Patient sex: M
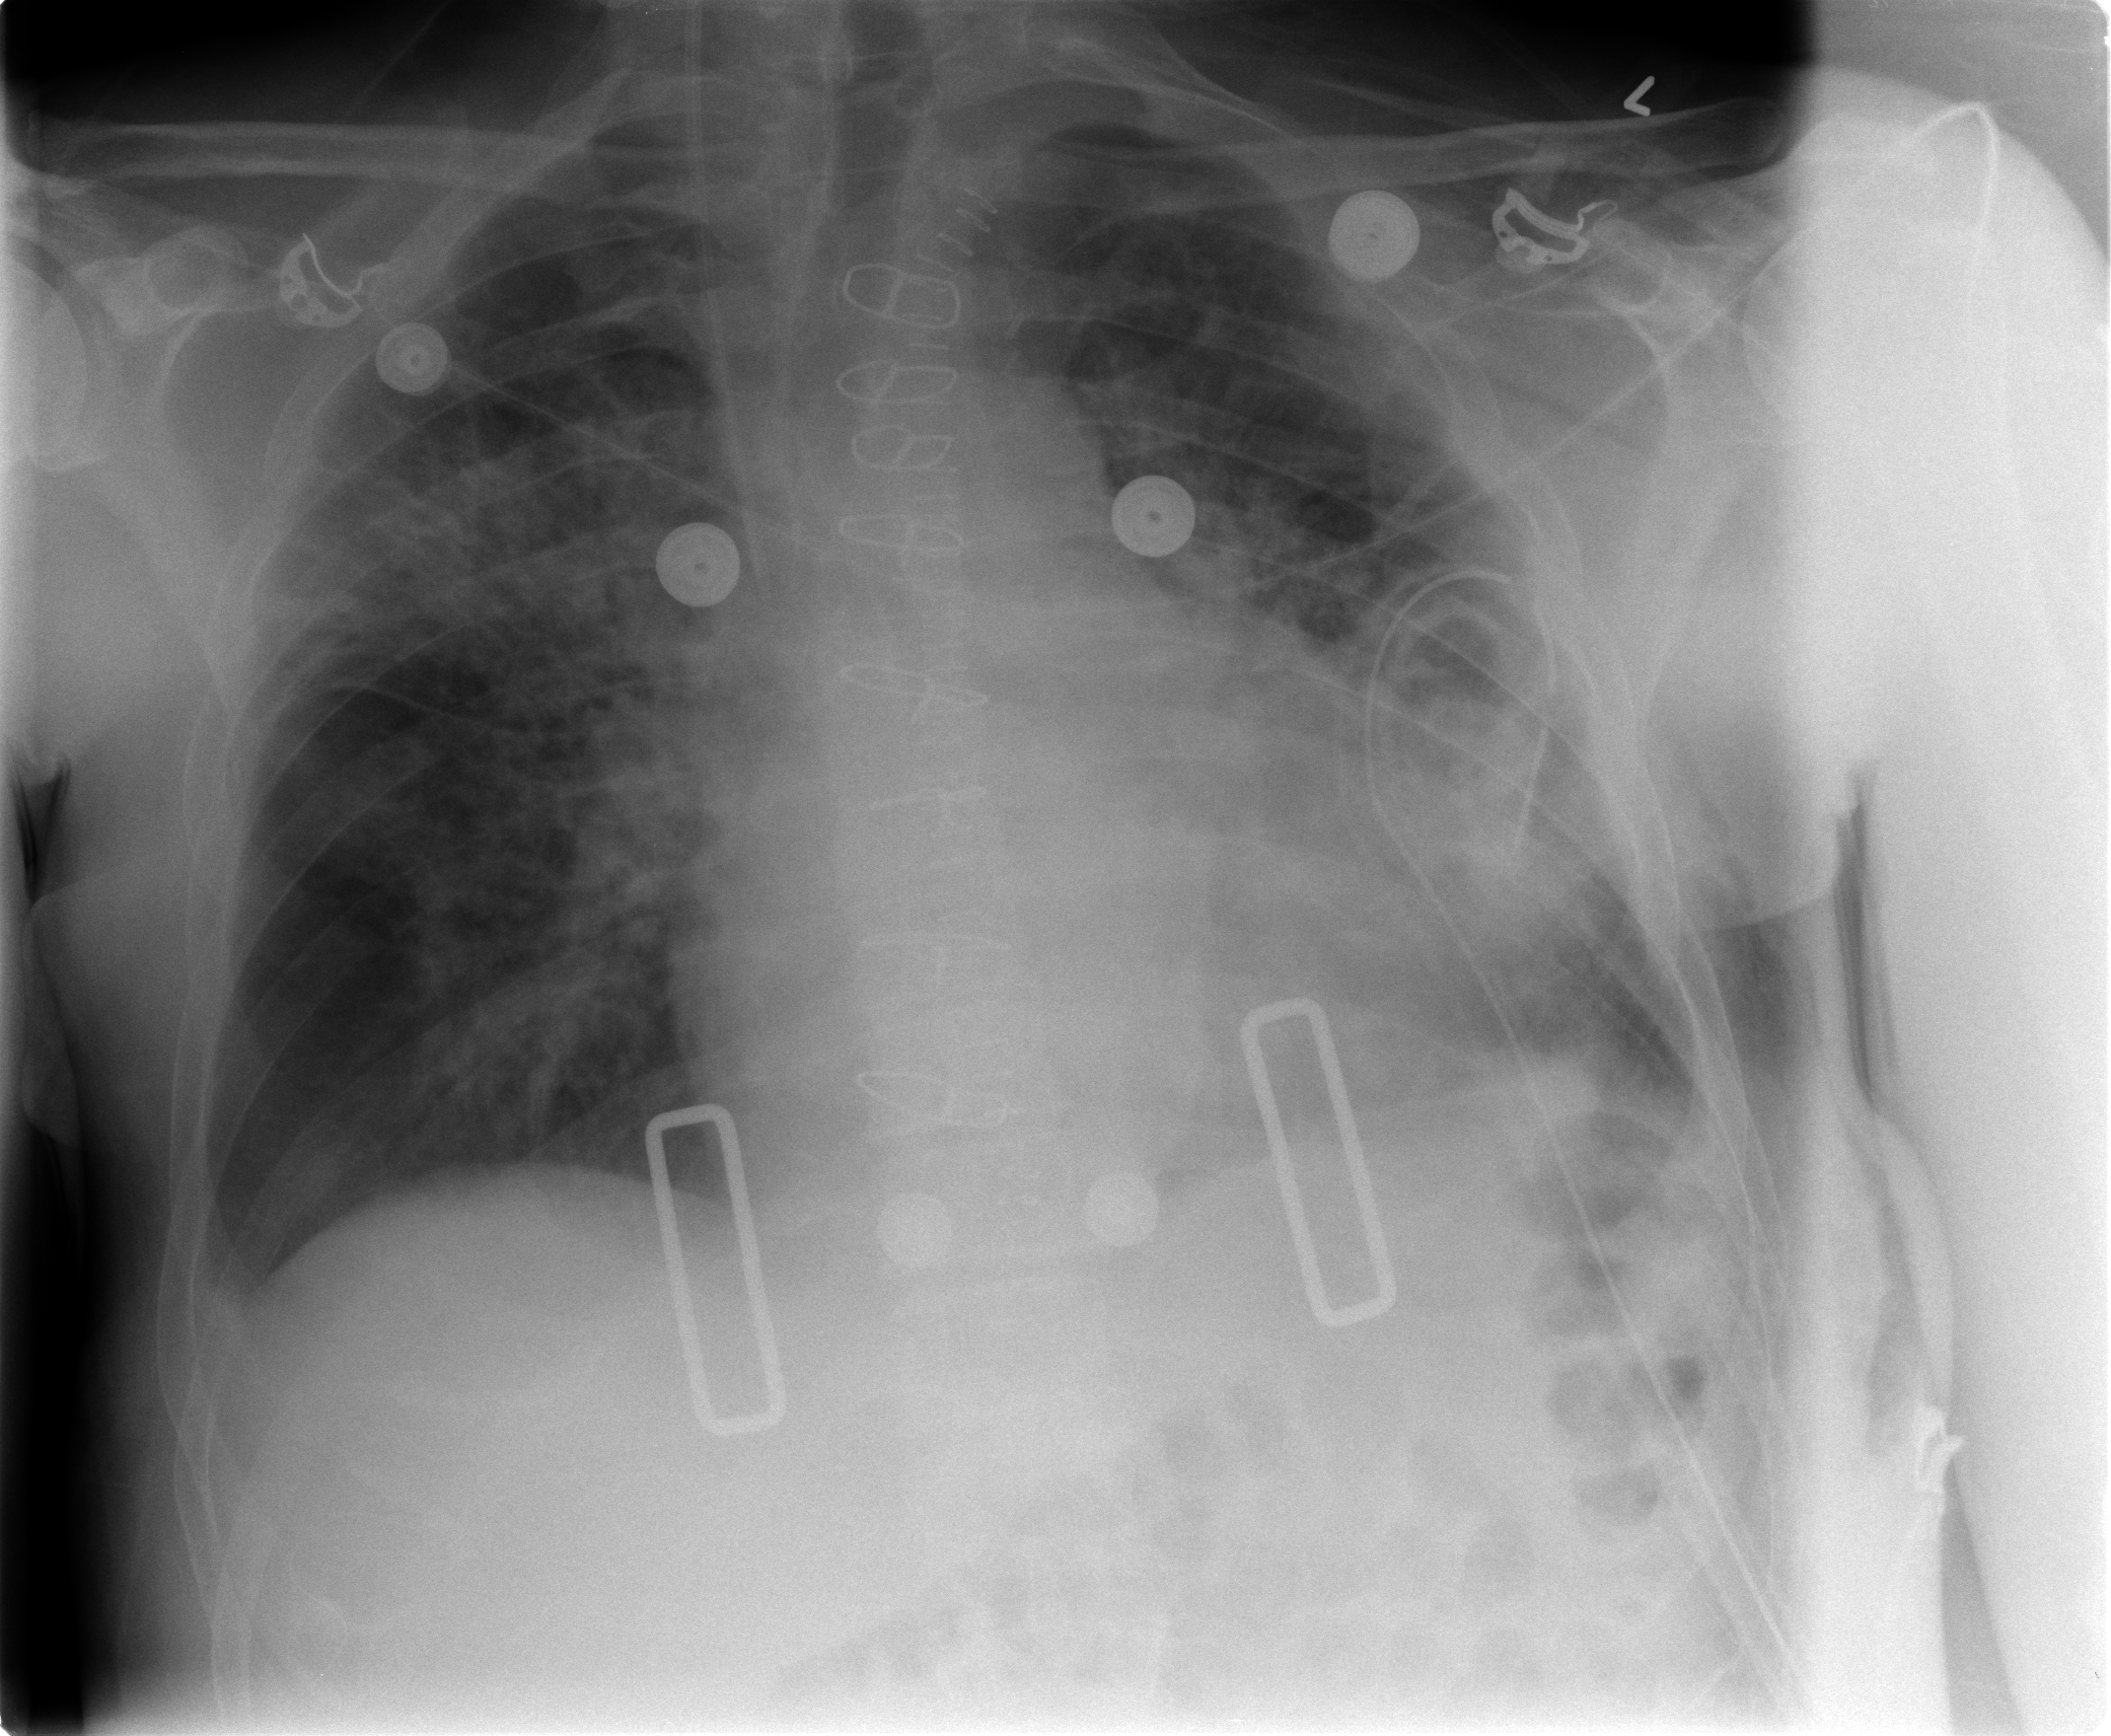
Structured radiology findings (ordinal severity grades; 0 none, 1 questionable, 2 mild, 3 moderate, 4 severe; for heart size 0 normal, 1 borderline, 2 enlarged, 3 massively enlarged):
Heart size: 2
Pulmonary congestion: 2
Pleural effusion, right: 2
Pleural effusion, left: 2
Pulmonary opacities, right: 3
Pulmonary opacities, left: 2
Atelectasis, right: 1
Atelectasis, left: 2